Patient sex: M
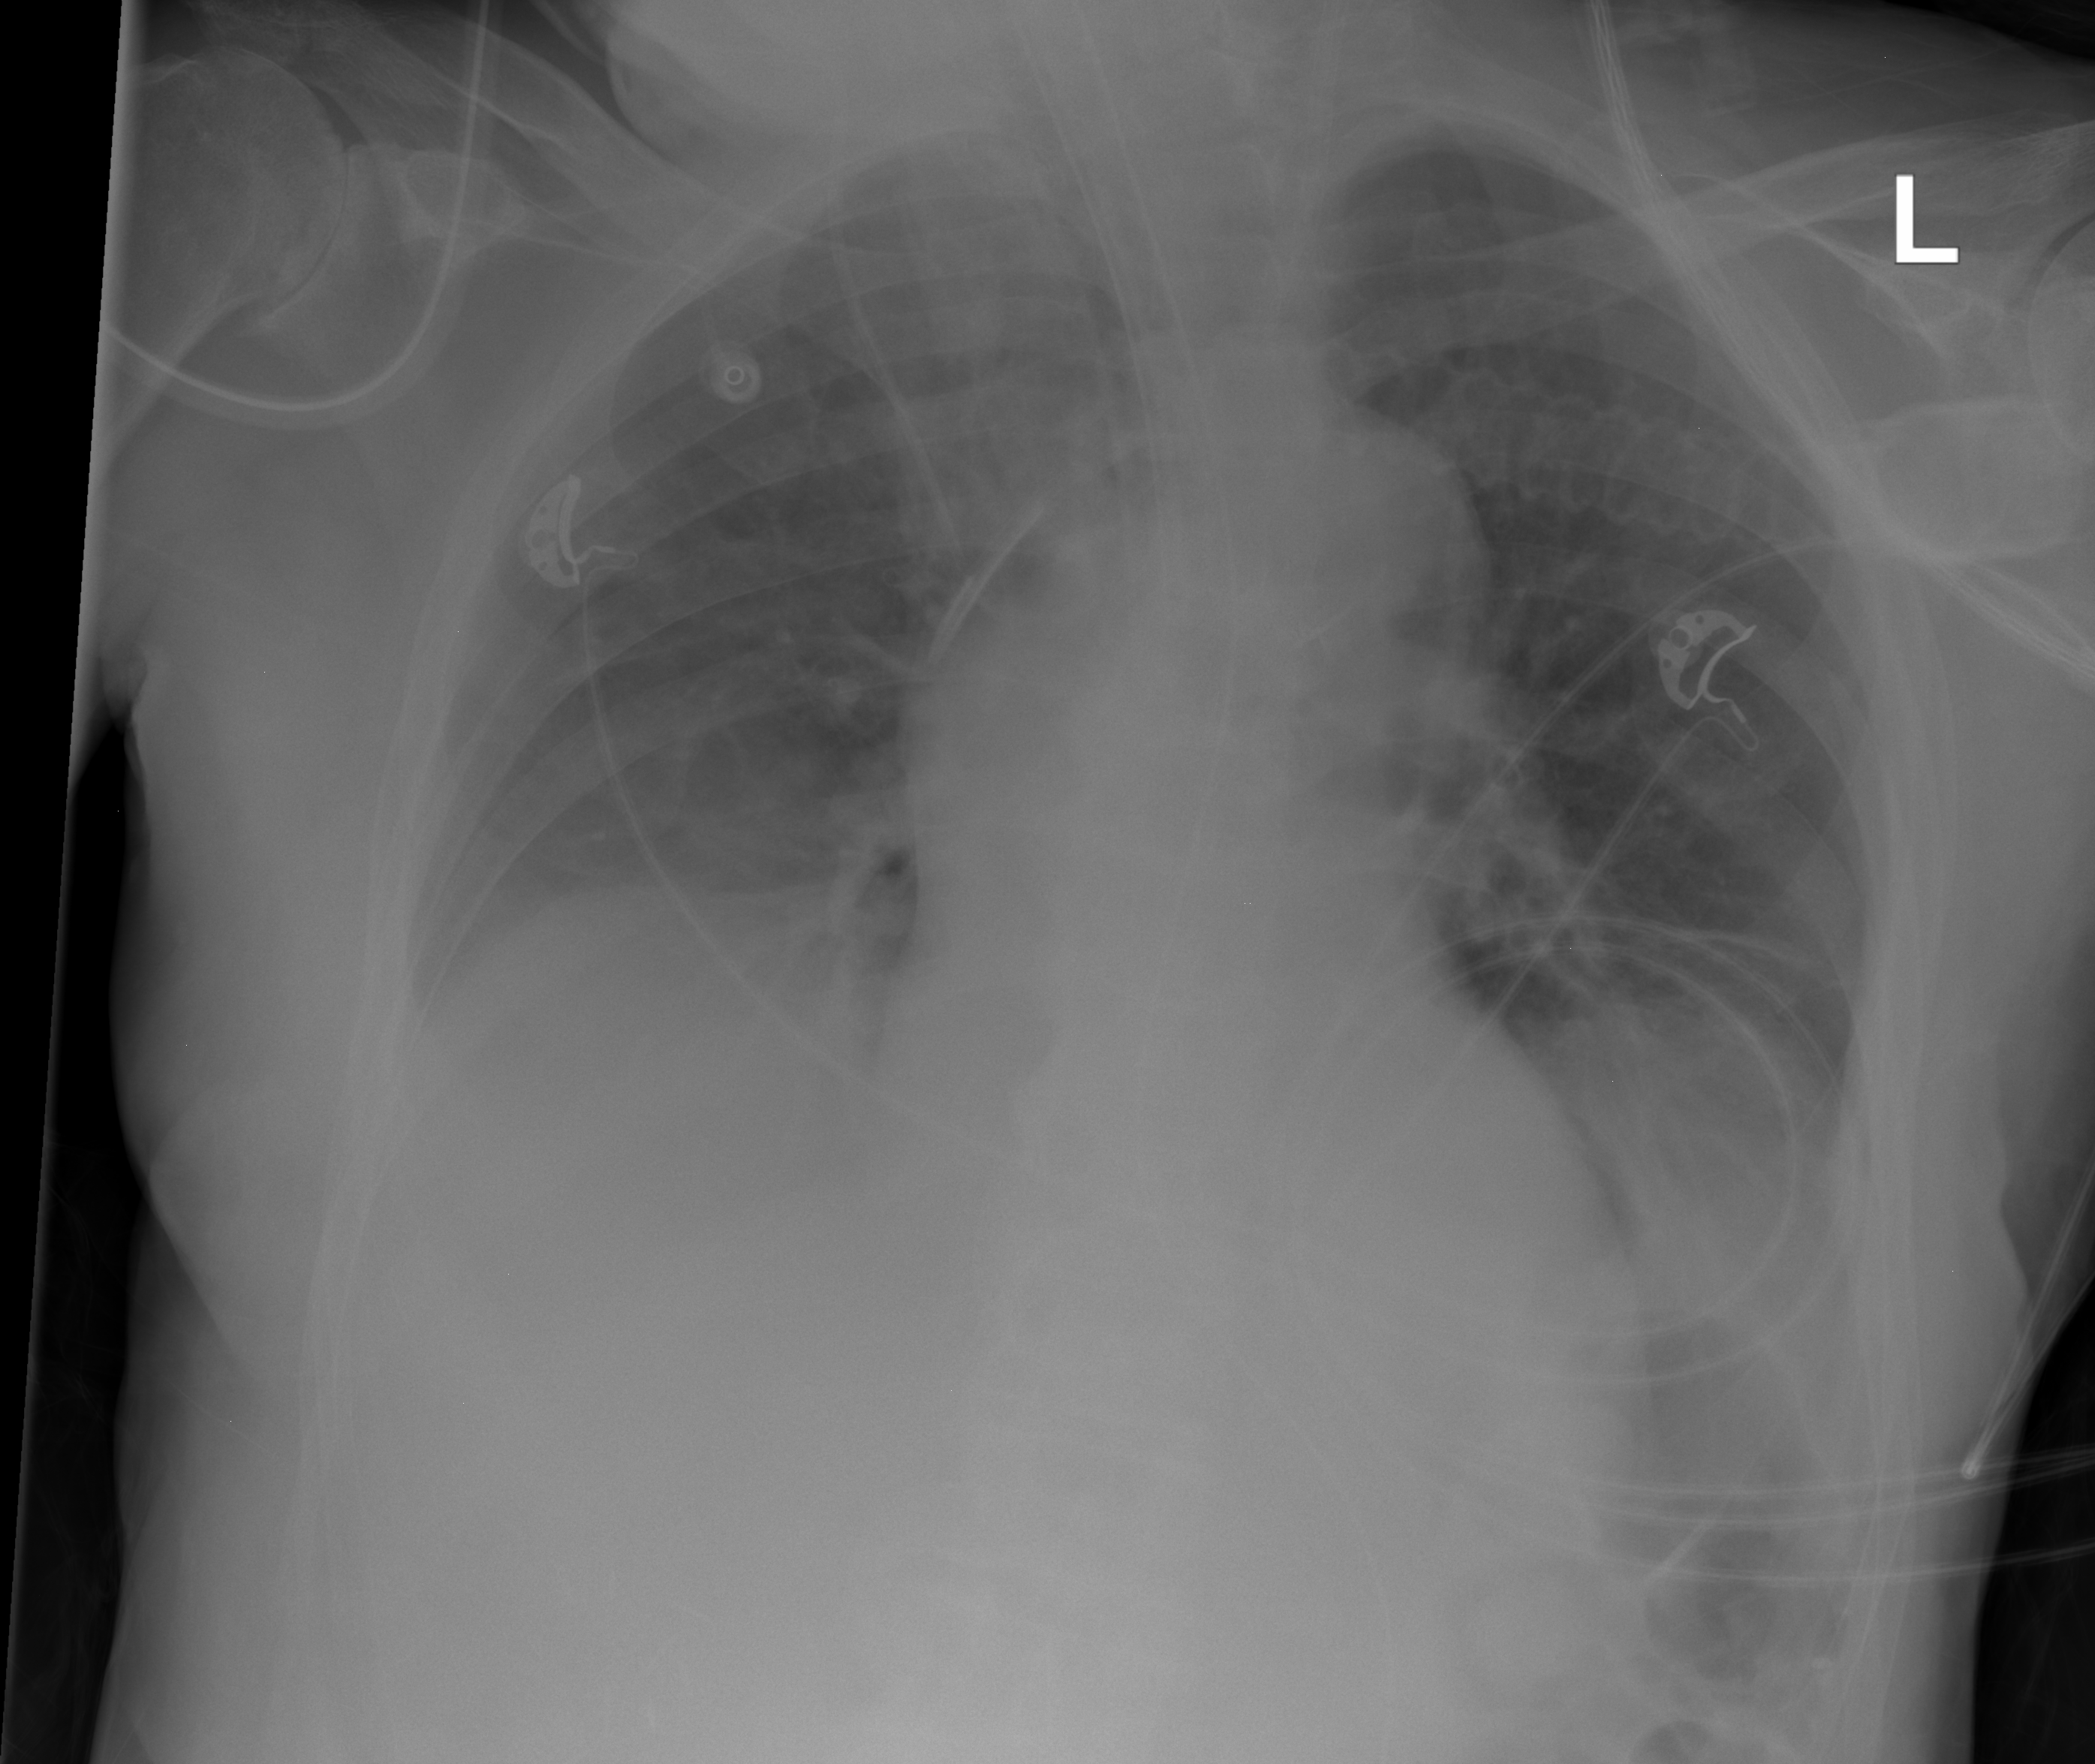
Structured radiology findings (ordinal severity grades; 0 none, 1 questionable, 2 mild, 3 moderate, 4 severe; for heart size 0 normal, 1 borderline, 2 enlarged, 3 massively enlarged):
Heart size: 0
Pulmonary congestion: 2
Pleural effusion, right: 0
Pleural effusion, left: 2
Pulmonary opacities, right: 0
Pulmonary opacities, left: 2
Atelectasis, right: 2
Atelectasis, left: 2